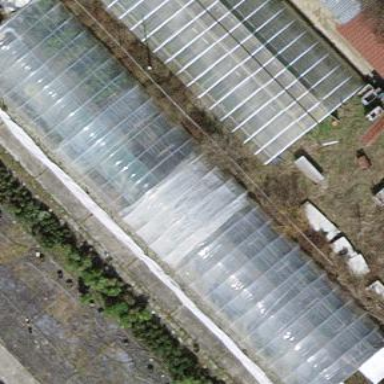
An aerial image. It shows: Area dedicated to greenhouse horticulture.